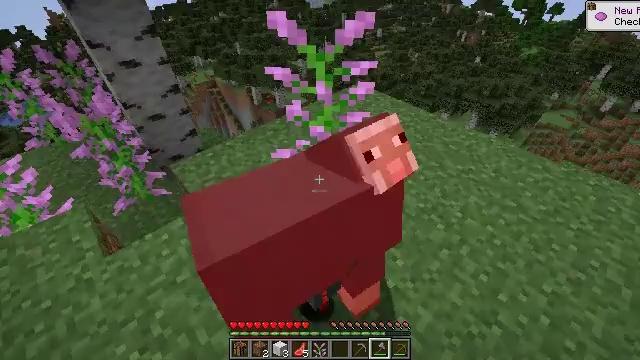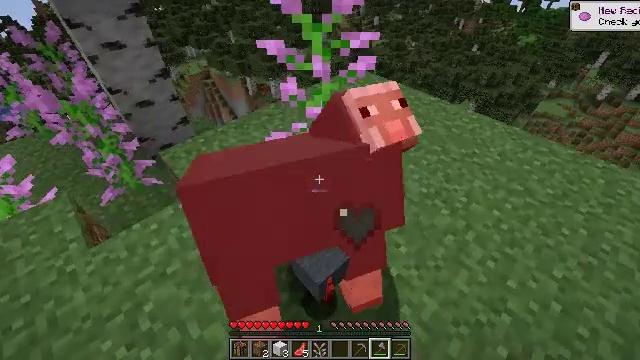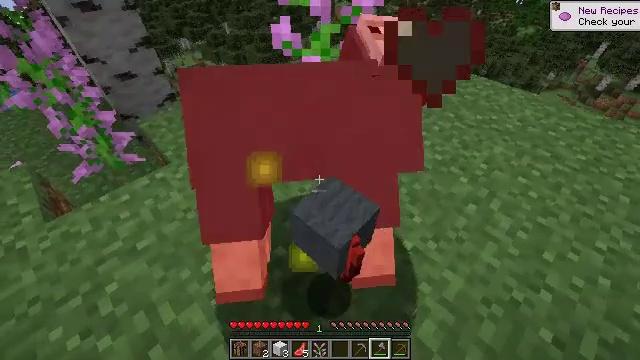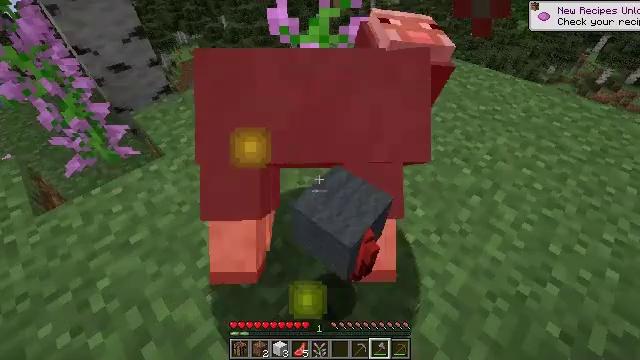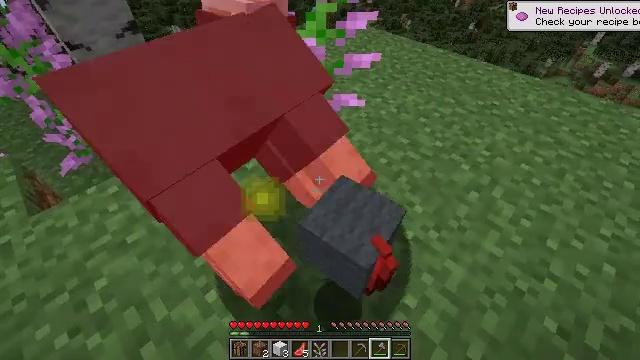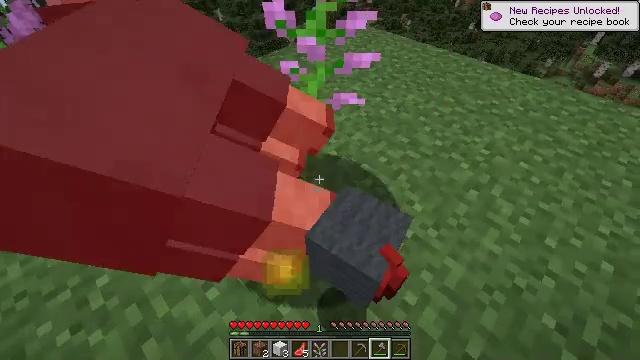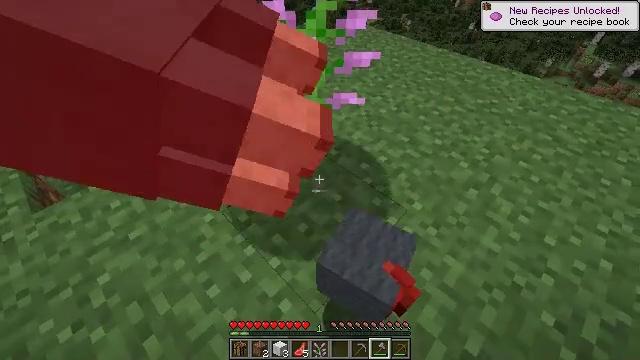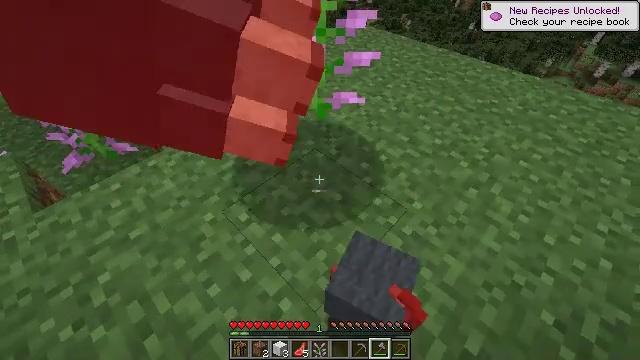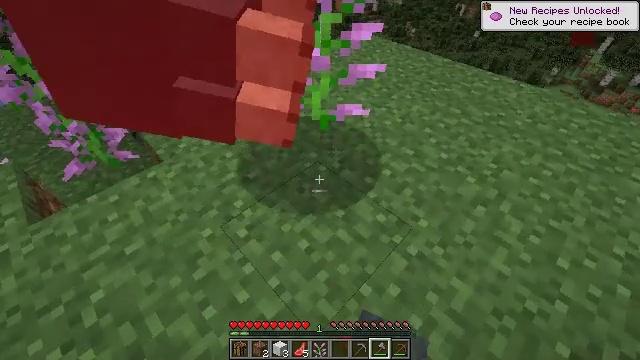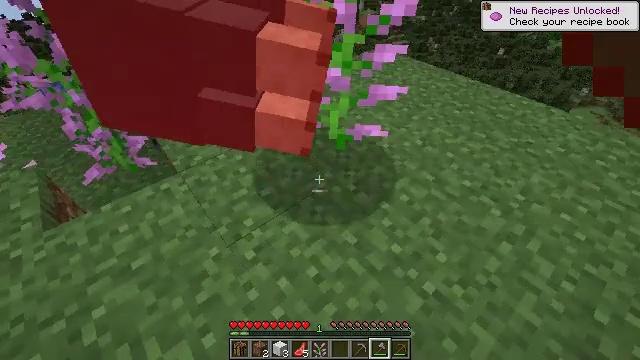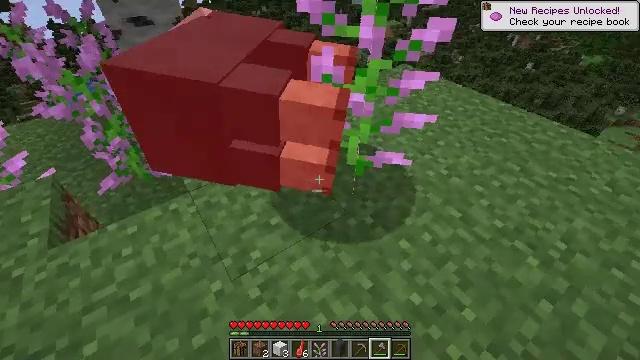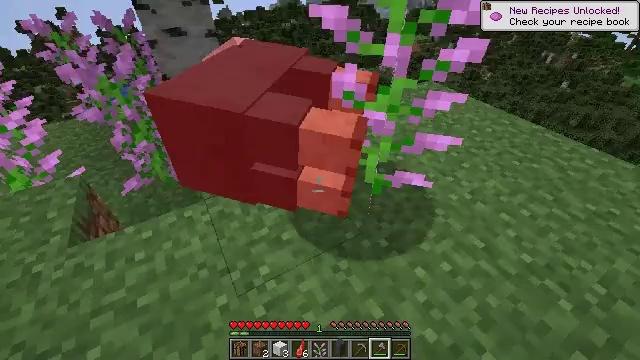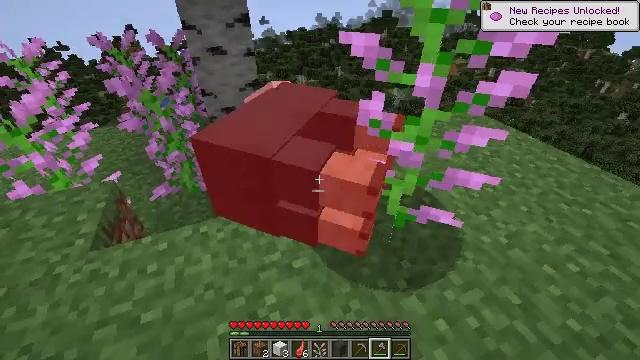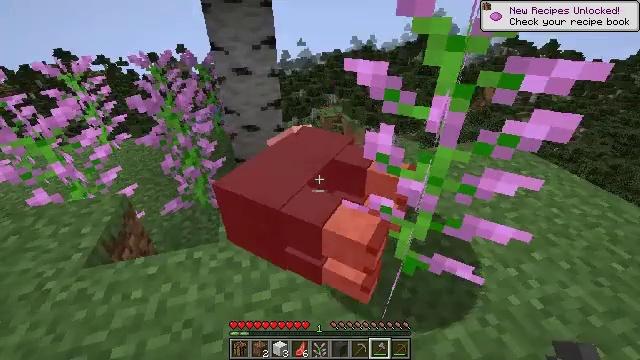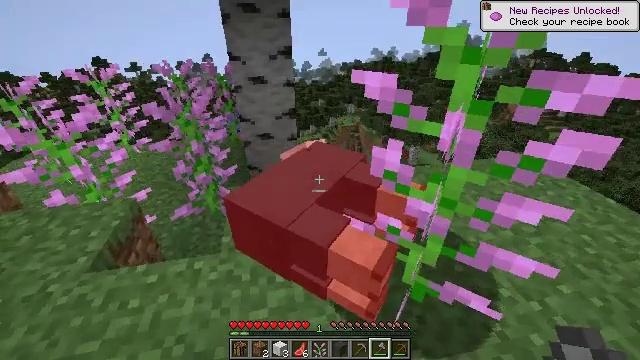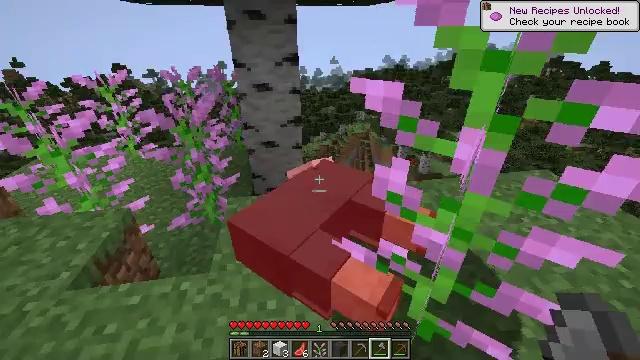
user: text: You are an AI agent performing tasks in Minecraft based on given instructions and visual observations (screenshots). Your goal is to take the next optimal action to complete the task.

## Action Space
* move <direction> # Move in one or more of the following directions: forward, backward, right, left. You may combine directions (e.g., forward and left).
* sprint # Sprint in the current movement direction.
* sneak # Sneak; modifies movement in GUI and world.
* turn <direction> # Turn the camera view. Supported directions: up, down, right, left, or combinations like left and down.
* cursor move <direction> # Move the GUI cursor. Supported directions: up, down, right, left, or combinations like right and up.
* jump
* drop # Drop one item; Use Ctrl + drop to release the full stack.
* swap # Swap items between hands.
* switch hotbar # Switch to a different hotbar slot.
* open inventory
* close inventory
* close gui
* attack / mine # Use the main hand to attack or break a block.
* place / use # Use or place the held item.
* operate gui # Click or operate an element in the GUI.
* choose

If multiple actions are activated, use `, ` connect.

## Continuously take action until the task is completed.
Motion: motion action
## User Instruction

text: Break the lilac plant.
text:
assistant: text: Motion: move forward, turn down
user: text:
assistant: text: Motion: move forward, turn down
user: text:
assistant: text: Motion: move forward, turn down
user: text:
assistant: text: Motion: turn down
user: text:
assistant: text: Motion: no_op
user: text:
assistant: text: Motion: no_op
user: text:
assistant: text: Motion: no_op
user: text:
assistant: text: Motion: move forward, turn left and up
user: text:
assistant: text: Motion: move forward, turn left and up
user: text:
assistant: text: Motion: move forward, turn left and up
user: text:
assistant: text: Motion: move forward and move right, turn left and up
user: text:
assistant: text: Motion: move forward and move right, turn left and up
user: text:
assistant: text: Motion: move forward and move right, turn left and up
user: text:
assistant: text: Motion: move forward, turn left and up
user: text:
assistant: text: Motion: move forward, turn left and up
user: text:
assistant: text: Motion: move forward
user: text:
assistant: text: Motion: move forward and move left, turn left
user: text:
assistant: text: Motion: move forward and move left
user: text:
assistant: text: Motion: move forward and move left
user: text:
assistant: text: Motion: move forward
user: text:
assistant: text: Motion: move forward
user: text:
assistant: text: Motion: move forward
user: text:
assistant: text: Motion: move forward
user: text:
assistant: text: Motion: move forward
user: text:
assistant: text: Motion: move forward
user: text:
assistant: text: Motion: move forward and move left
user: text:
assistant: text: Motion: move forward and move left
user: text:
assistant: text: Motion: move forward and move left, turn down
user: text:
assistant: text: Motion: move forward and move left
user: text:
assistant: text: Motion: move forward and move left, turn right and down